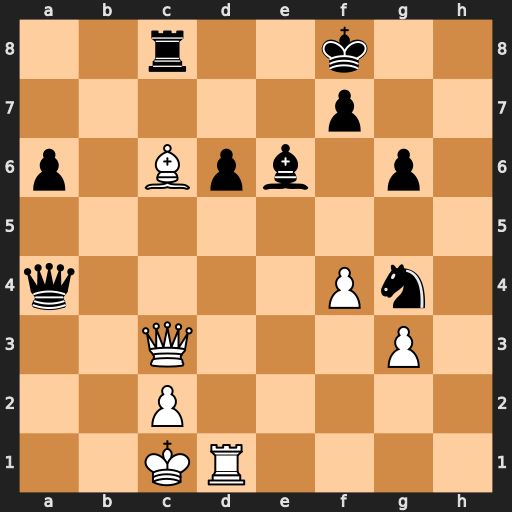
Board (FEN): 2r2k2/5p2/p1Bpb1p1/8/q4Pn1/2Q3P1/2P5/2KR4
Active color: w
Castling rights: -
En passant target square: -
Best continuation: Qh8+ Ke7 Qh4+ Nf6 Bxa4